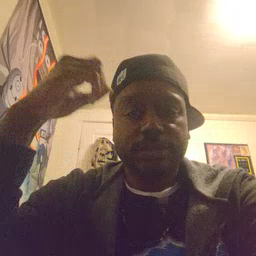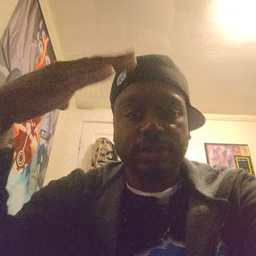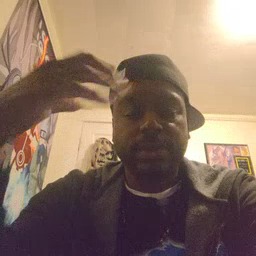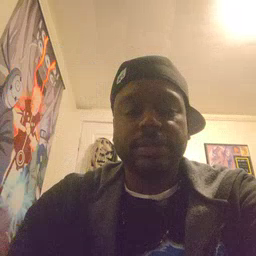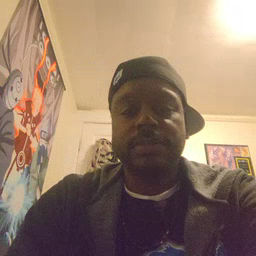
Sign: sun